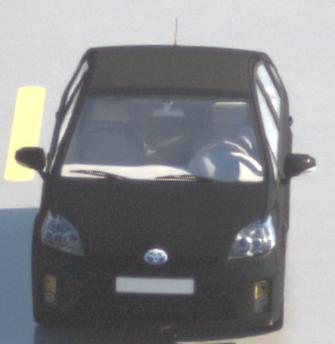
Make: Toyota
Model: Prius 1.5 Hybrid
Detailed model: Prius (HW2)
Model produced from: 2006/03
Model produced until: 2009/06
Doors: 5
Color: black
Road condition: wet road
Daytime: morning or afternoon
Contrast: high contrast